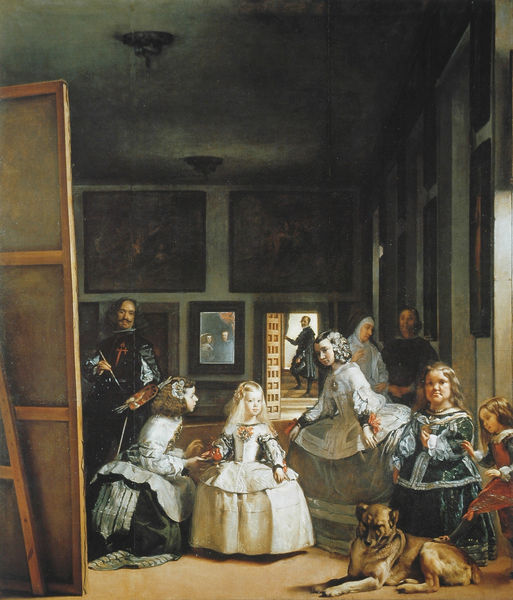
Titel: Velázquez und die königliche Familie (Las Meninas)
Künstler: Diego Rodríguez de Silva y Velázquez
Standort: Madrid
Institution: Museo del Prado
Schlagwörter: dunkel, gemälde, gruppe, mann, schatten, weiß, frauen, grün, menschen, mädchen, femmes, fenster, frau, frisur, grau, hintergrund, kleid, kleider, lampen, licht, raum, schmuck, tür, zimmer, blick, hund, malerei, blond, barock, rahmen, bild, bildnis, herr, niederlande, portrait, porträt, spiegel, öl, boden, gewand, haare, adel, decke, familie, kind, mutter, locken, prinzessin, rokoko, kinder, infant, infantin, spanien, bilder, röcke, jungen, hof, türe, saal, könig, salon, spielen, homme, jaune, marron, atelier, goya, maler, staffelei, junge, fein, selbstporträt, geschwister, spiel, cour, velasquez, spanisch, kreuz, amme, blanc, knien, nonne, selbstbildnis, leinwand, kinderfrau, palette, pinsel, gruppenbild, ritter, rüstung, amüsieren, chien, sombre, ausgang, könige, königin, velazquez, zwerg, bild im bild, femme, peintre, clair obscur, ombre, ombres, cheveux, peinture, fleur, reifrock, robe, zwerge, korkenzieherlocken, treue, hun, enfants, miroir, roi, enfant, fille, rideau, porte, reifröcke, putzen, habillage, fillette, königshof, hung, tableau, selbstportait, philipp, reflet, perspective, croix, plafond, chevalier, renaissance, arasse, autoportrait, deckenlampen, diego, dienen, foucault, infante, klassizist, las meninas, menines, mystere, nain, realist, selbstdarstelllung, sitten, velasques, velazques, zwergin, robes, hofdamen, scene, famille, maer, reine, phillip, tableaux, servante, noble, hofmaler, cadre, profondeur, enfantin, pinceau, peintures, kleinder, les ménines, tablaeu, vieu, meinias, enfanta, elternportait, princesse, oil, révérence, suivante, meninas, menina, rüster, infanta, foaucault, nains